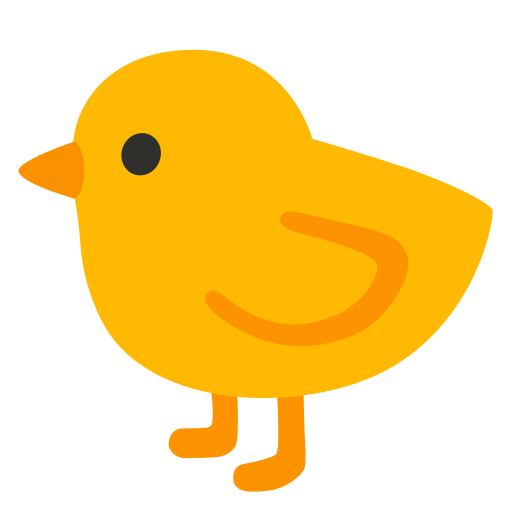
Emoji: 🐤